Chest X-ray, AP view. Patient: 19 years old, sex M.
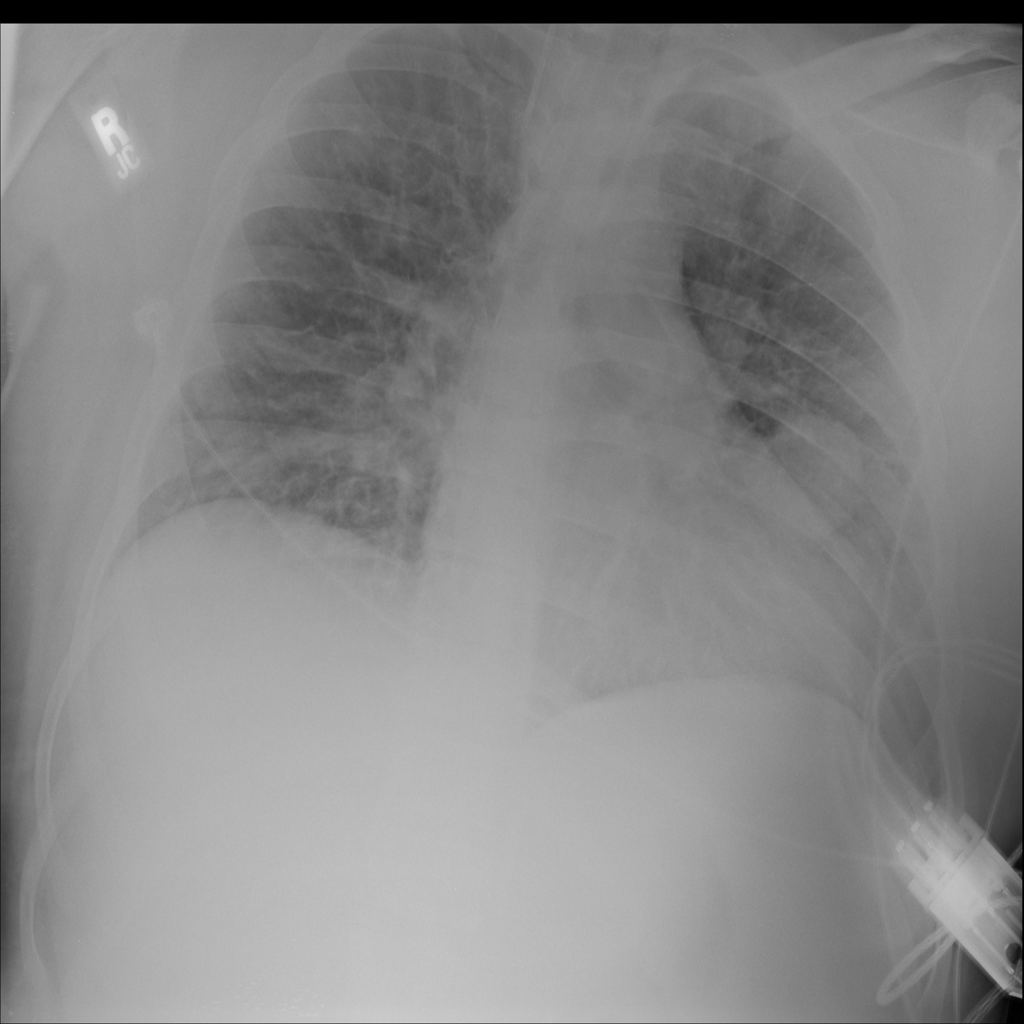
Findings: No Finding